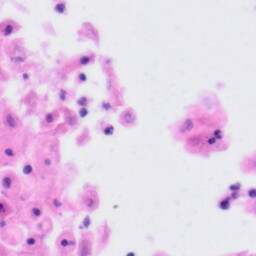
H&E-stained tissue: Tonsil